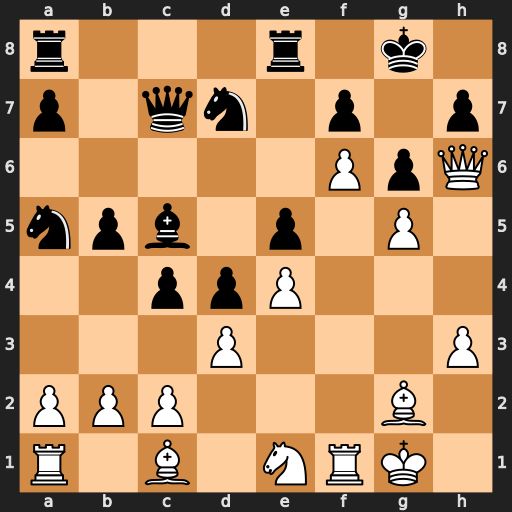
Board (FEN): r3r1k1/p1qn1p1p/5PpQ/npb1p1P1/2ppP3/3P3P/PPP3B1/R1B1NRK1
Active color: w
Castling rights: -
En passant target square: -
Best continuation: Qg7#